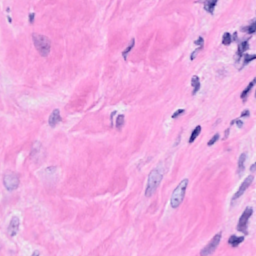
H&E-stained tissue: Breast